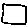
Label: square